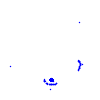
Particle: pion